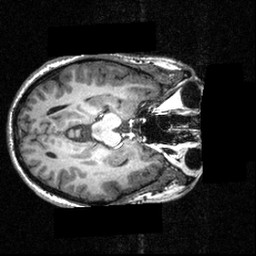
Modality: T1w
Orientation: axial
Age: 28
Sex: male
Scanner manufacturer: siemens
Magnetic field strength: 3.951 T
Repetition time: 1.5 s
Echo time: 0.00335 s